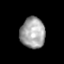
Tissue: lung
Cell type: T cells
Senescence score: 0.2276
Nuclear area (px): 745
Mean DAPI intensity: 163.405